Breast ultrasound image
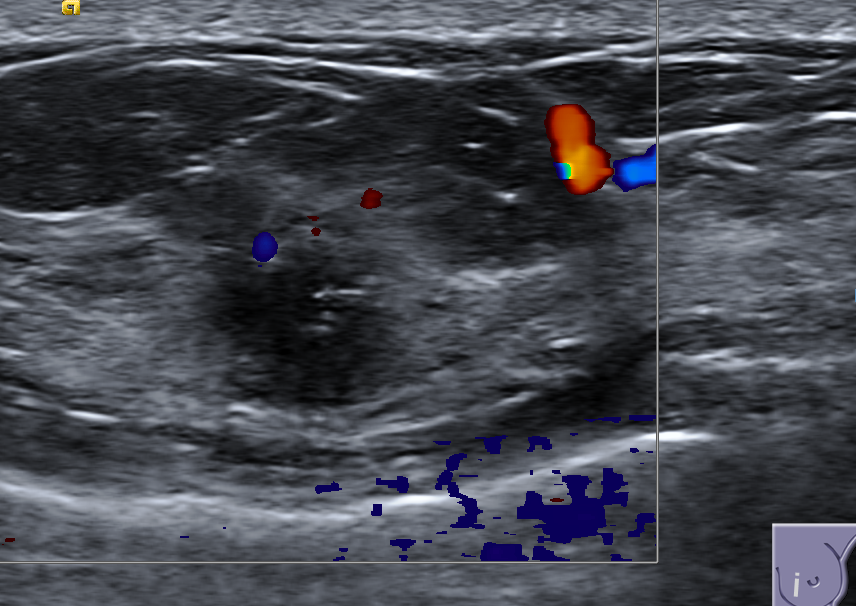
Diagnosis: malignant